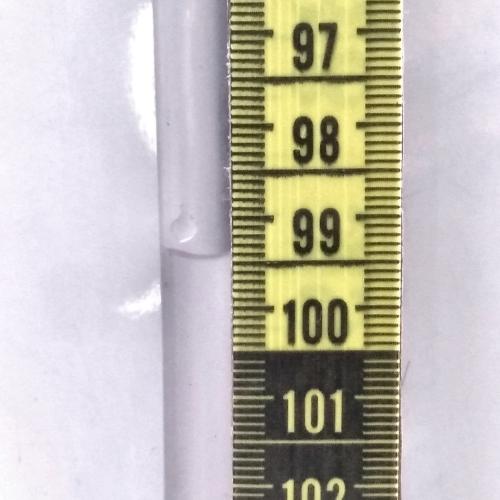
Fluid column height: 99.4 cm